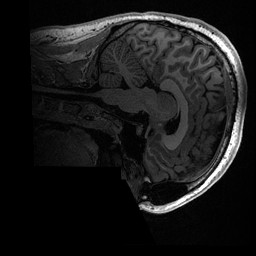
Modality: T1w
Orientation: sagittal
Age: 18
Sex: male
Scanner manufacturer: ge
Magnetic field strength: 3 T
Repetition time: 0.006952 s
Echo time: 0.00292 s